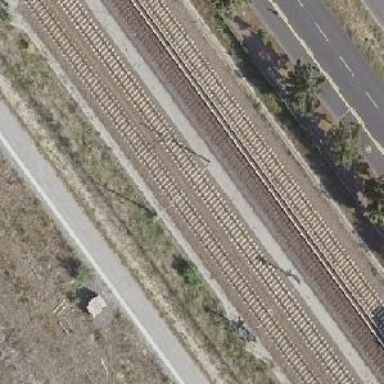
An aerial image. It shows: Catenary mast for power lines.